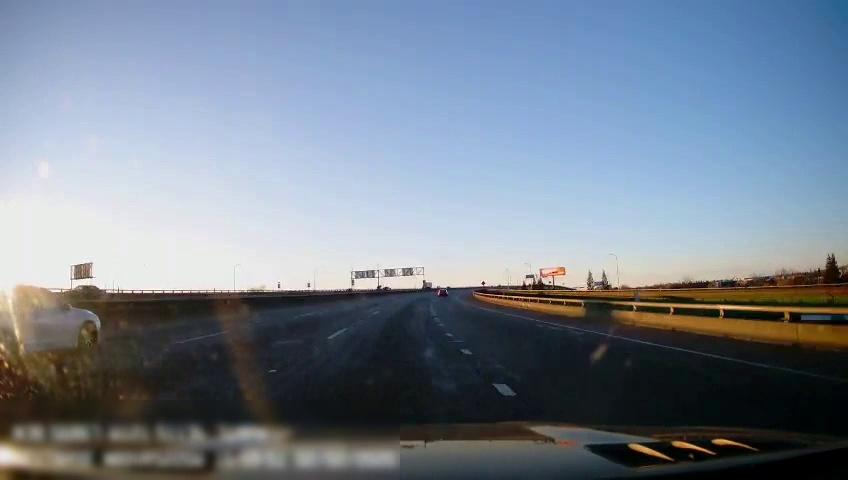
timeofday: Day
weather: Sunny
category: Drivable Space
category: Vehicles | Car
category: Vehicles | Car
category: Vehicles | Car
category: Lanes | Current Lane
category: Lanes | Current Lane
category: Lanes | Alternate Lane
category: Lanes | Alternate Lane